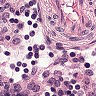
Metastatic tissue present: no